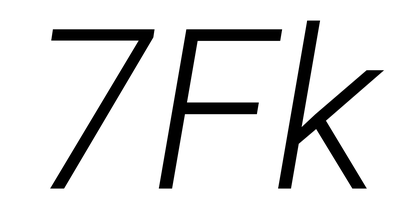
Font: Roboto-Italic_Light_Italic